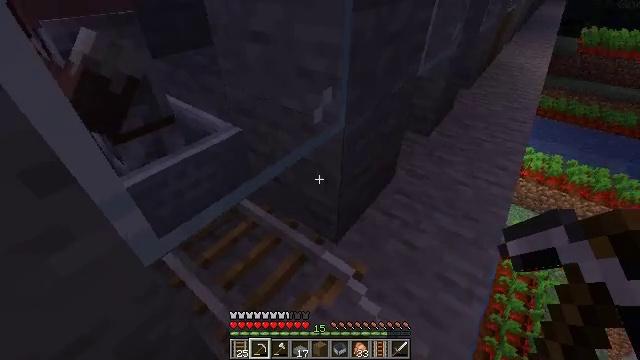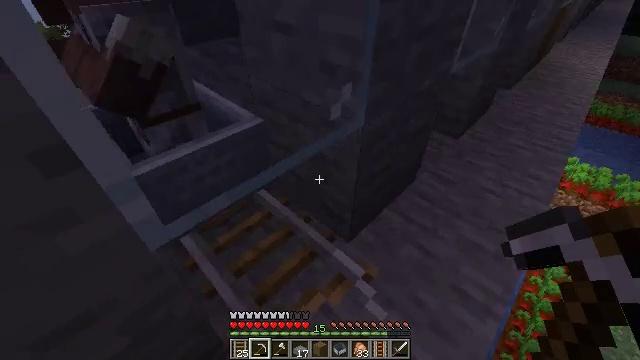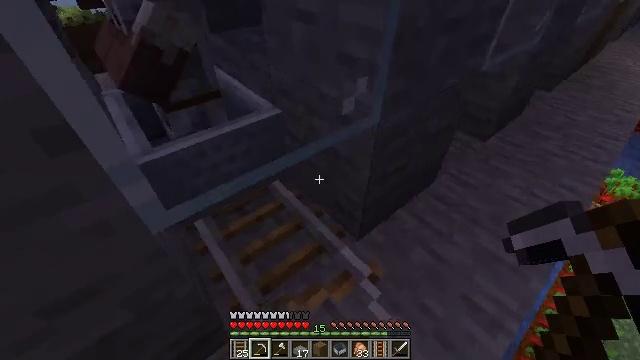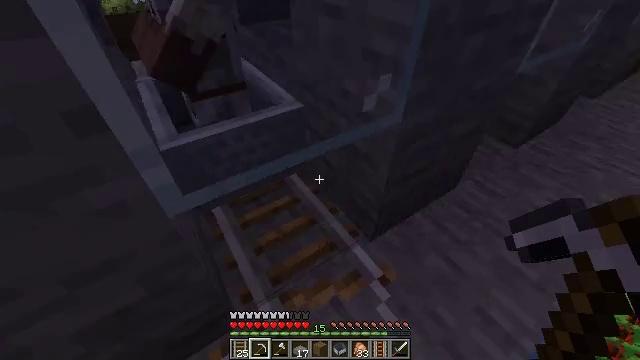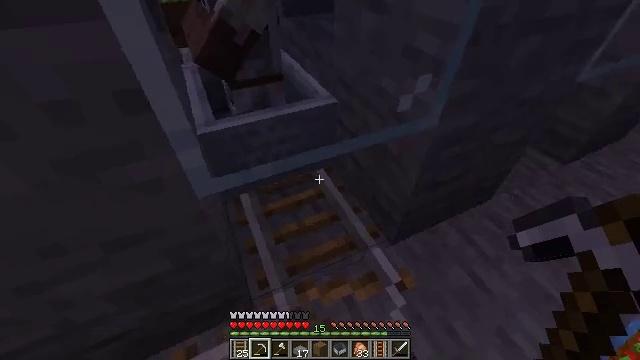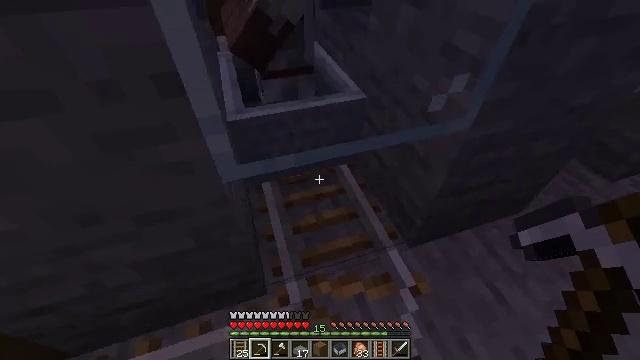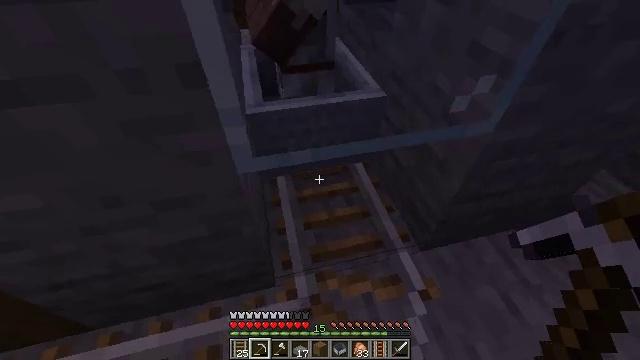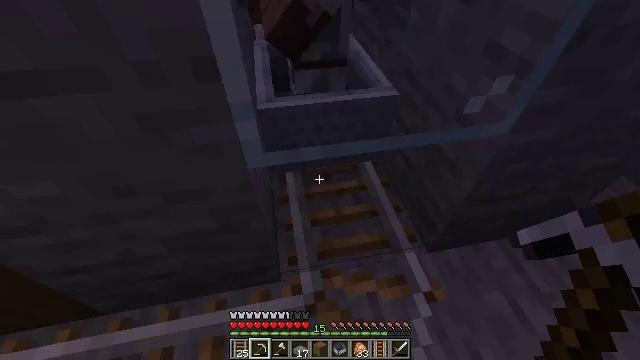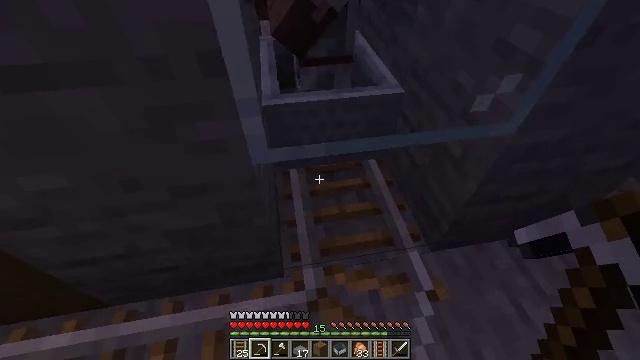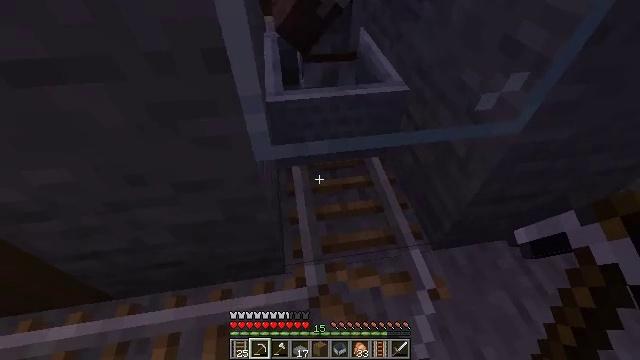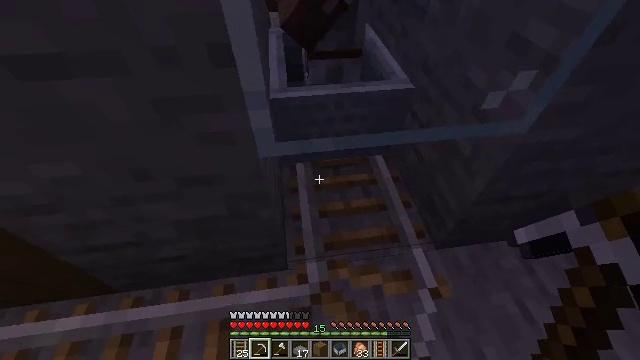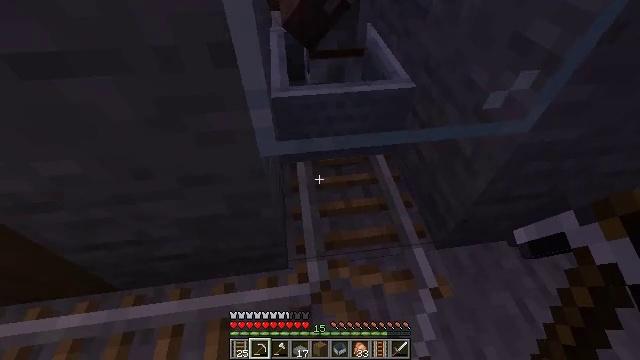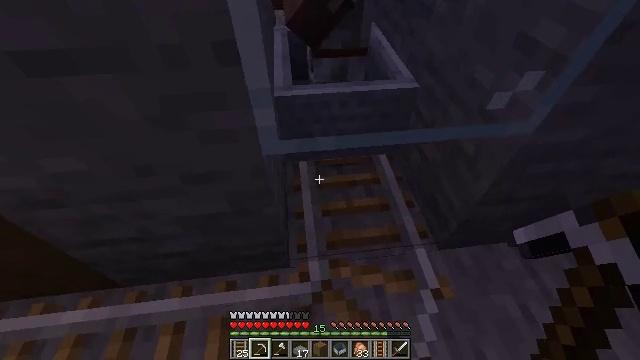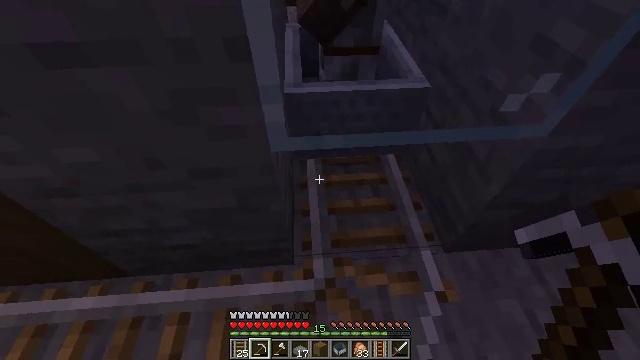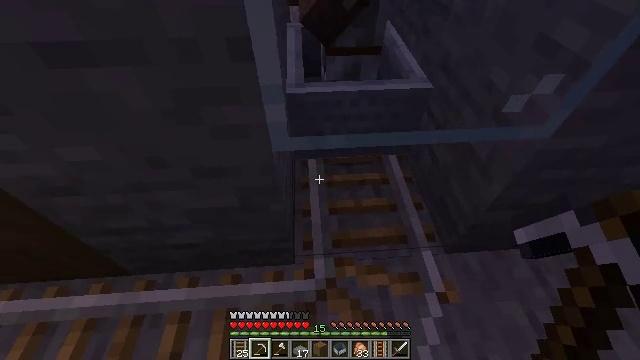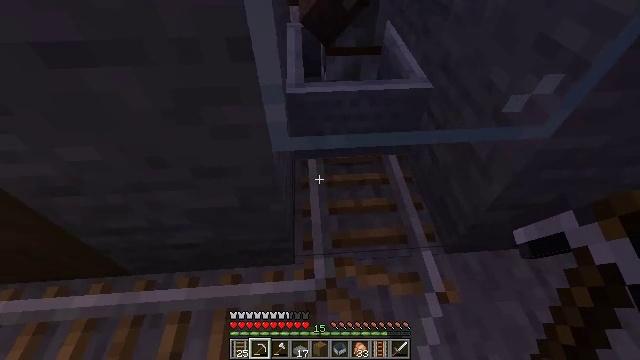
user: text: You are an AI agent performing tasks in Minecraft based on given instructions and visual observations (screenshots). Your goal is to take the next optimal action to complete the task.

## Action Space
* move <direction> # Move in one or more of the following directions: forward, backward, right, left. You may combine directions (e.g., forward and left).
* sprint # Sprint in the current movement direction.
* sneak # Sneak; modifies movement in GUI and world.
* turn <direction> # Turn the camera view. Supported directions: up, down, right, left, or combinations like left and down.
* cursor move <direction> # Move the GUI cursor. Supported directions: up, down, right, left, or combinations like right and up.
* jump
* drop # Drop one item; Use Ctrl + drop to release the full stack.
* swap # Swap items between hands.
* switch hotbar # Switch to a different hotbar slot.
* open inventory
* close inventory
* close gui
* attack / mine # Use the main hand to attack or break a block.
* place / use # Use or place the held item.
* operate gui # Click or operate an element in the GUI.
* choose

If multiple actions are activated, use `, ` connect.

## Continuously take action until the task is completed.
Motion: motion action
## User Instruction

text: Recycle the rail from an abandoned track.
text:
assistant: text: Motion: turn left and down
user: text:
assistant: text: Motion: turn left and down
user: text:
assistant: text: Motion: turn left
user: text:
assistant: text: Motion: turn left
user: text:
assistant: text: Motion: turn left and down
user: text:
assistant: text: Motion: turn left
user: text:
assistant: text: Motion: turn left
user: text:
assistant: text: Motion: turn left
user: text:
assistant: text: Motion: no_op
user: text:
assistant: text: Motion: turn left
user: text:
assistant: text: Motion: no_op
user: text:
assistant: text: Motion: no_op
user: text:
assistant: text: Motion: turn left
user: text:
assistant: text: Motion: no_op
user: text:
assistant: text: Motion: no_op
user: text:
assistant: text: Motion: no_op
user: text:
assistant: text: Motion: no_op
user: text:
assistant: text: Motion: turn down
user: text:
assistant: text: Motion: turn down
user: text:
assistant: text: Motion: turn right
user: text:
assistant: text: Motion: turn right
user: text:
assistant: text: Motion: turn right
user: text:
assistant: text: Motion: no_op
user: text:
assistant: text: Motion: no_op
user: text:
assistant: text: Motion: no_op
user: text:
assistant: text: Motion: no_op
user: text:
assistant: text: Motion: no_op
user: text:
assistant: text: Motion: no_op
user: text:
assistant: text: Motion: no_op
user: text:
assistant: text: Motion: no_op